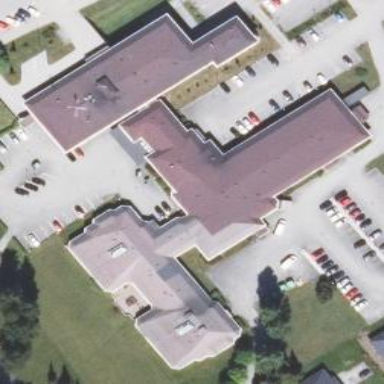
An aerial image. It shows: Hospital building providing healthcare services.